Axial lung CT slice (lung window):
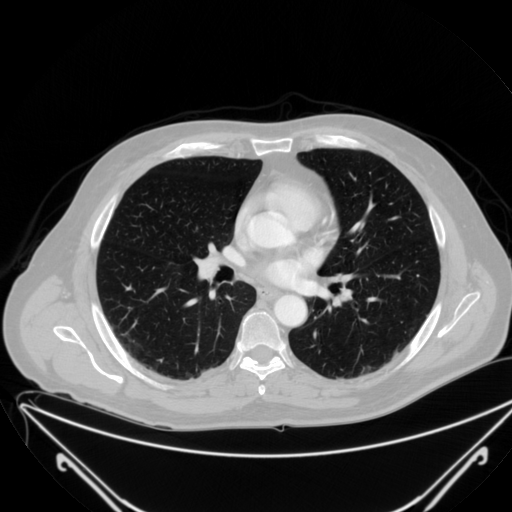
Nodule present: no